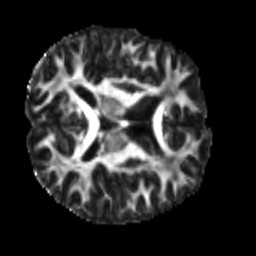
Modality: FA
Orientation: axial
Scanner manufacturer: siemens
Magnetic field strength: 3 T
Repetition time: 4 s
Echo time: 0.0594 s